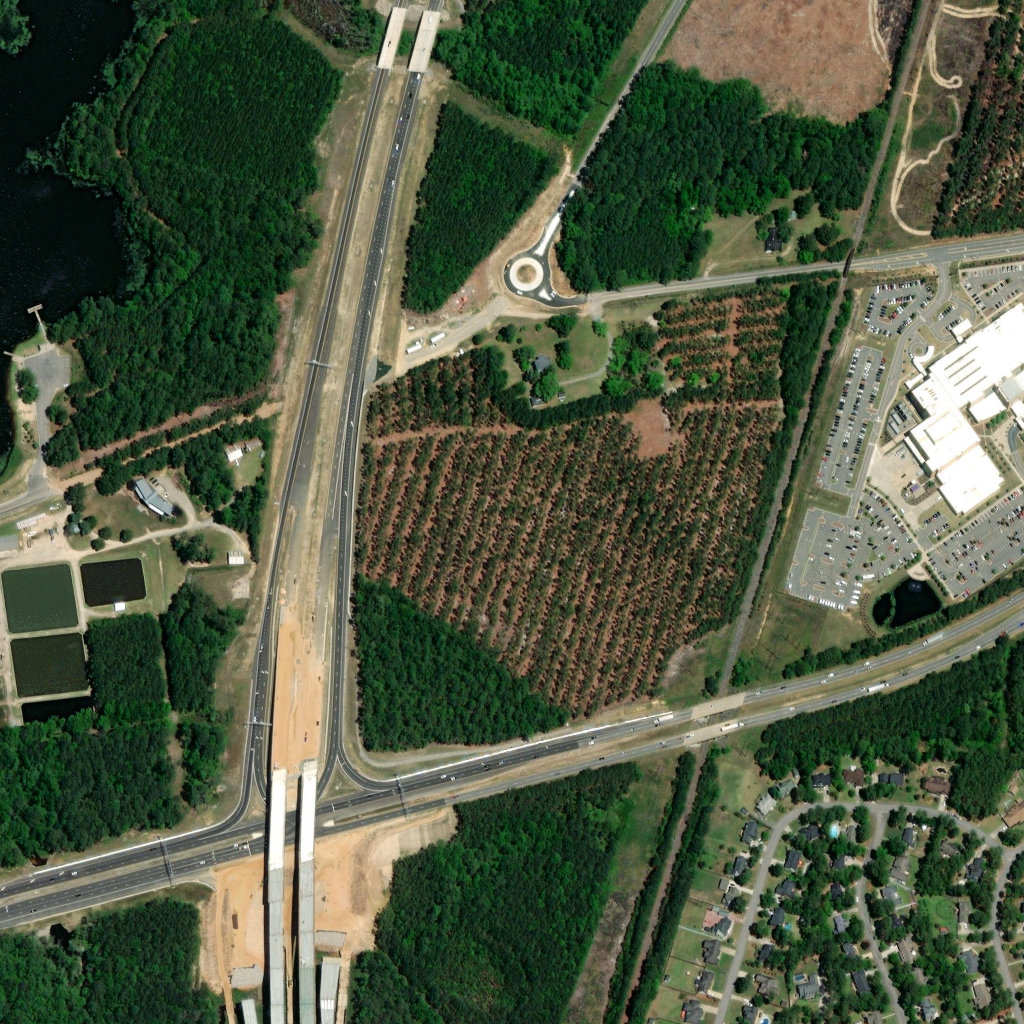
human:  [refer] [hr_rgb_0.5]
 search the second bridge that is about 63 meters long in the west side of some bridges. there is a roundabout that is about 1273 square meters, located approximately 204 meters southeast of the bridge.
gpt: <box>[[39, 1, 43, 7, 0]]</box>

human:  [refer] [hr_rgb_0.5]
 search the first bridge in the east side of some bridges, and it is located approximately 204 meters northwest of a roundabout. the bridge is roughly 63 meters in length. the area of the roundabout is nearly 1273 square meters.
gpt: <box>[[39, 1, 43, 7, 0]]</box>